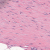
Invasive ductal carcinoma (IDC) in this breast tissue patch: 0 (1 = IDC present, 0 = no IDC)